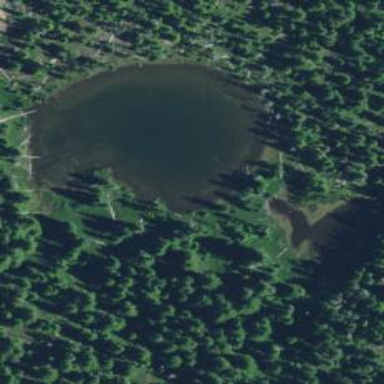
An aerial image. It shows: Serene lake.